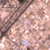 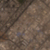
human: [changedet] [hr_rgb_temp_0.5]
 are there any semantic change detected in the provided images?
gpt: No change occurred.